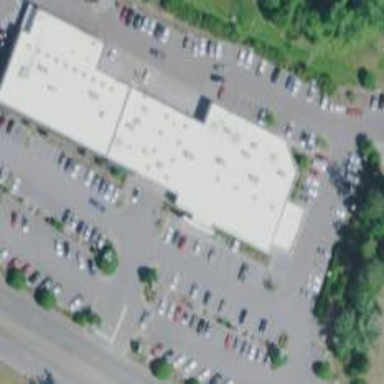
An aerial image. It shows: Commercial building housing car shop.